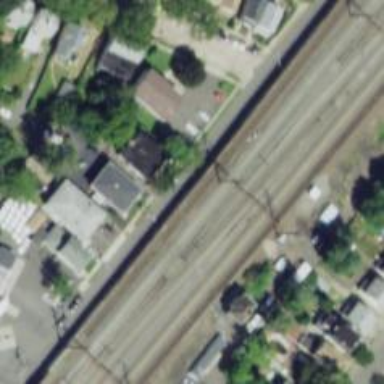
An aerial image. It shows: Railway with electrified contact lines.